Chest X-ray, PA view. Patient: 54 years old, sex F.
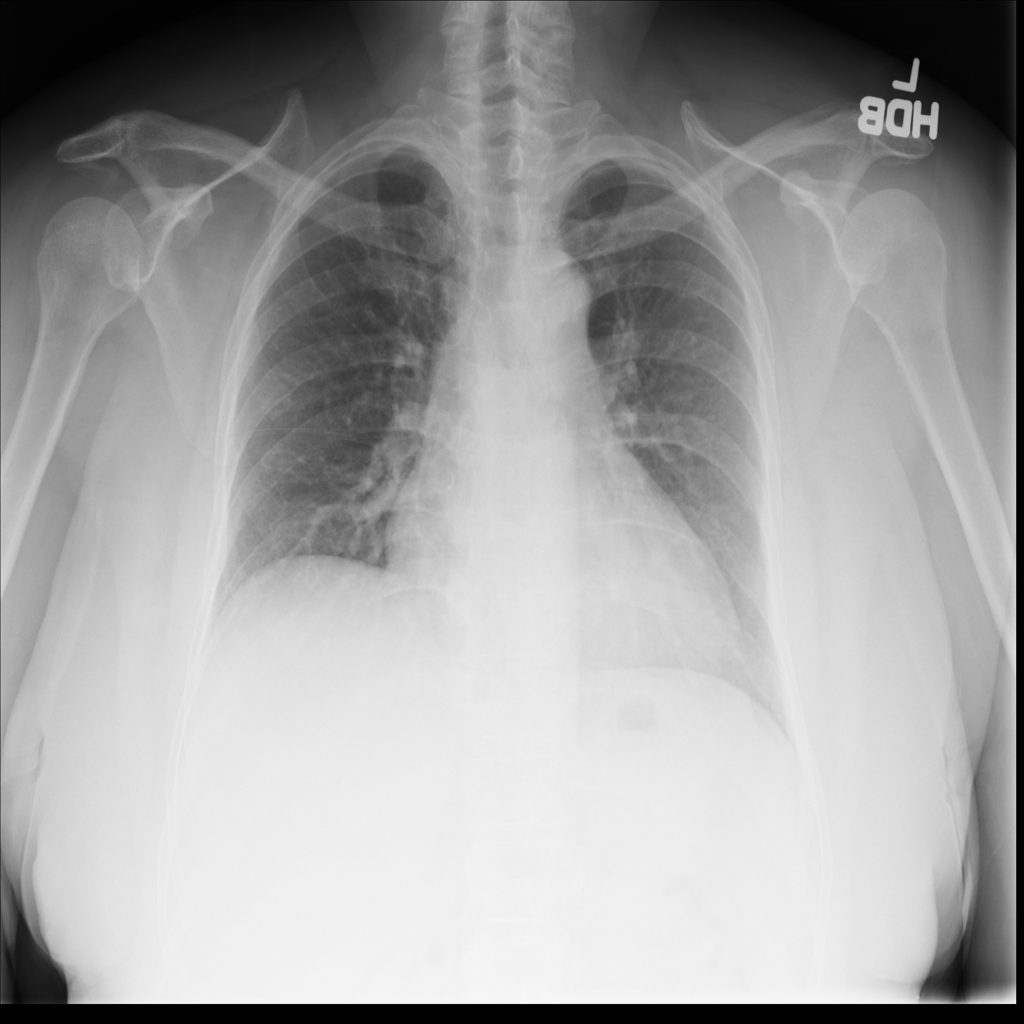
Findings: No Finding